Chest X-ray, PA view. Patient: 56 years old, sex F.
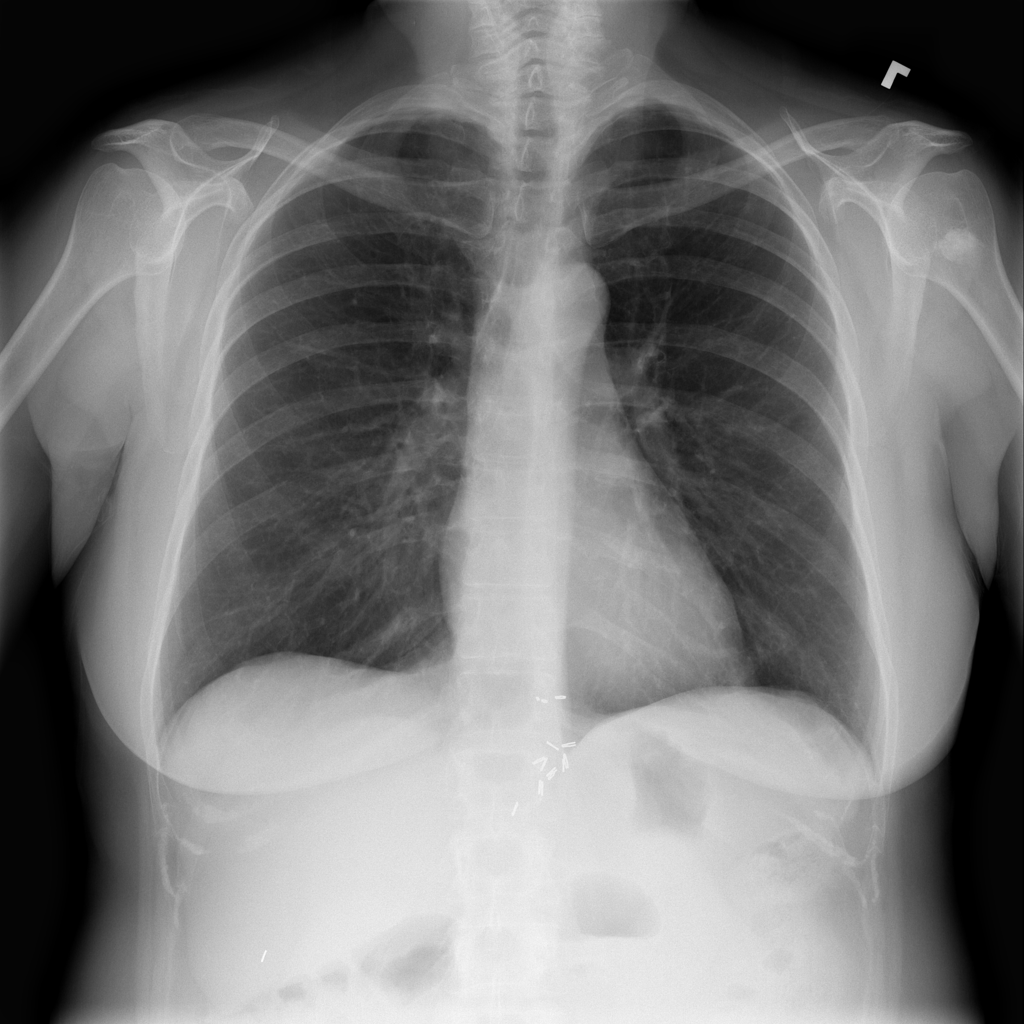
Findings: No Finding